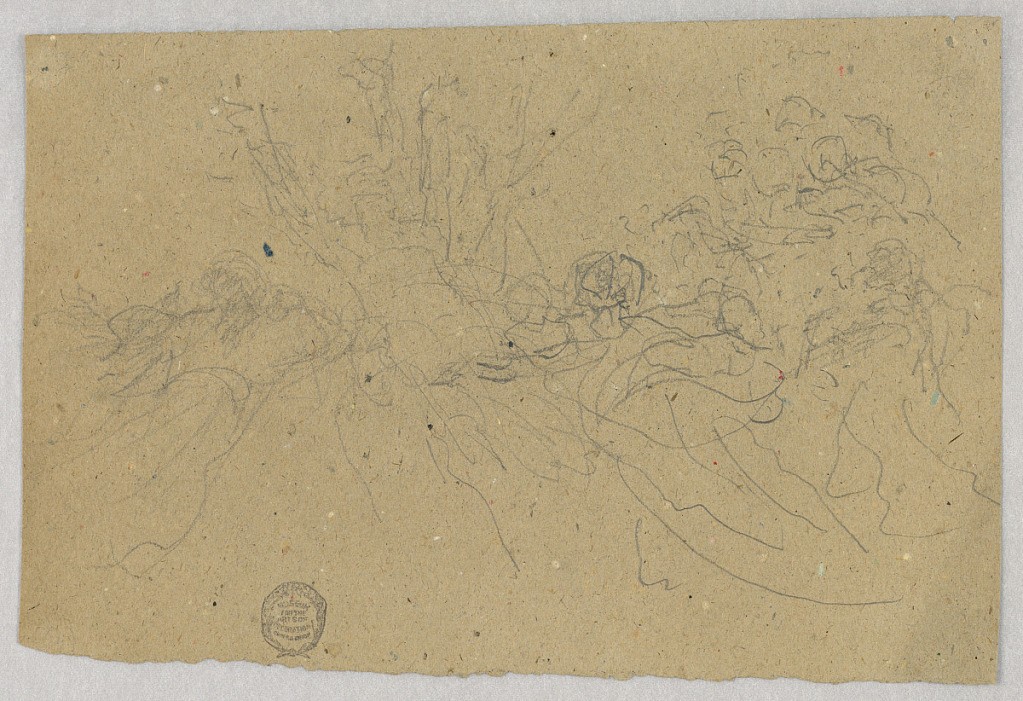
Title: Sketch of Figural Group for Ascension
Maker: Francis Augustus Lathrop, American, 1849–1909
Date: ca. 1895
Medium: Graphite on brown paper
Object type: Drawing
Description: Groups of figures, likely heavenly hosts, left and right. Central figure with arms raised overhead.  Possibly a study for a mural of the Ascension.